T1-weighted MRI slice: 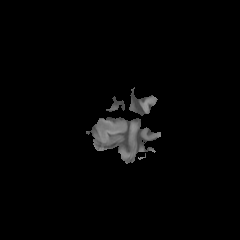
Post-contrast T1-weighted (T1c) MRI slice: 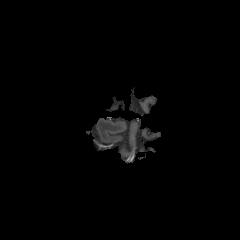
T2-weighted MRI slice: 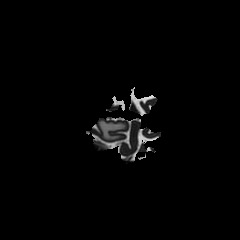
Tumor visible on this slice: yes